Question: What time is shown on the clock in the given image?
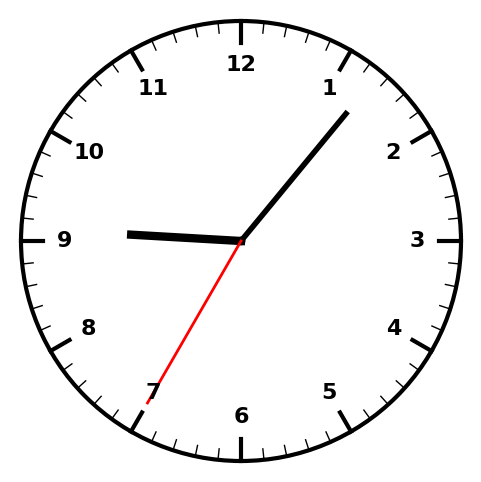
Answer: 09:06:35